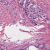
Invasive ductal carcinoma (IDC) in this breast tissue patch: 1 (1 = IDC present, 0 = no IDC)